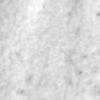
Label: no_change